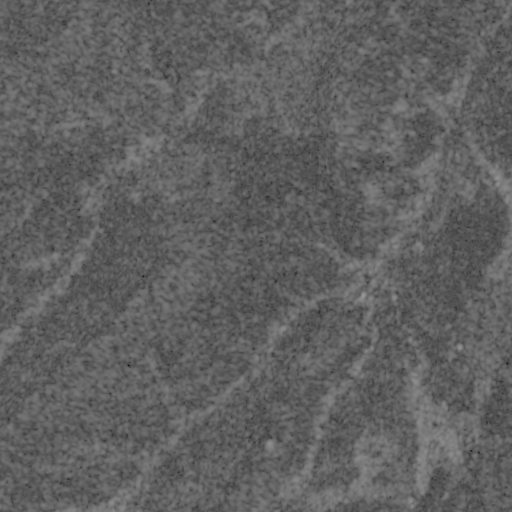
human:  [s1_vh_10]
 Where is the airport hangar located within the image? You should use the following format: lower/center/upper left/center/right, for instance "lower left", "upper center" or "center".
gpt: The airport hangar is located in the lower right of the image.
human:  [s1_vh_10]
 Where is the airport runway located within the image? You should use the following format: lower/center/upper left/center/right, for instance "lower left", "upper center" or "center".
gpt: The airport runway is located in the lower right of the image.
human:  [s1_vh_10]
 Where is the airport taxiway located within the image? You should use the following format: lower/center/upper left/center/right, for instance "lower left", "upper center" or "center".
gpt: The airport taxiway is located in the lower right of the image.
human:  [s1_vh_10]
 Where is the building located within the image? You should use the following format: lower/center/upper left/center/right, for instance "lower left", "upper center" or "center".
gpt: The building is located in the lower right of the image.
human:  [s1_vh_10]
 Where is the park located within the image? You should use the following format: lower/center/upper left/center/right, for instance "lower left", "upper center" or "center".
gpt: There is no park in the image.

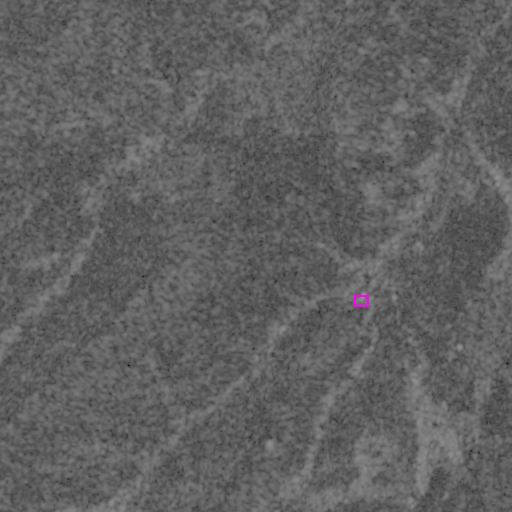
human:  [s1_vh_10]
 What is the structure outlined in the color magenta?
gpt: The structure outlined in magenta is a building.
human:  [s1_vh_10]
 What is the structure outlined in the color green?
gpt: There is no green outline.